Field crop: maize
Growth stage: 2
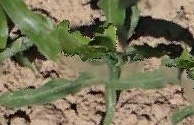
Species: maize